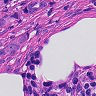
Metastatic tissue present: yes